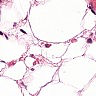
Metastatic tissue present: no